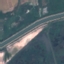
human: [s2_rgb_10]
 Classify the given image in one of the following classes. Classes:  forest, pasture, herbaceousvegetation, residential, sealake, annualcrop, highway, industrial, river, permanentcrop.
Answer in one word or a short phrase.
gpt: River